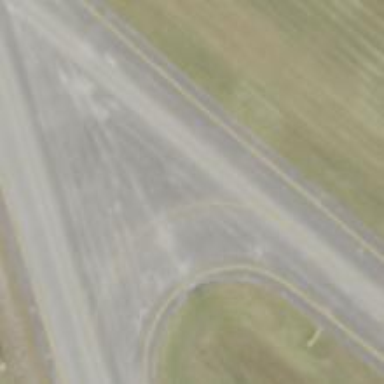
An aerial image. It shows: Image of taxiway at airport.